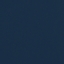
Land use / land cover: SeaLake